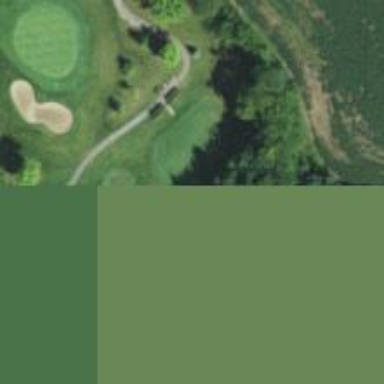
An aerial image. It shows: Grass area designated as golf tee.